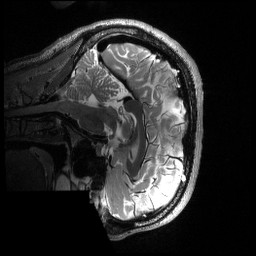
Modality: T2w
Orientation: sagittal
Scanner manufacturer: siemens
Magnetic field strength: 3 T
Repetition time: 3.2 s
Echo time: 0.563 s